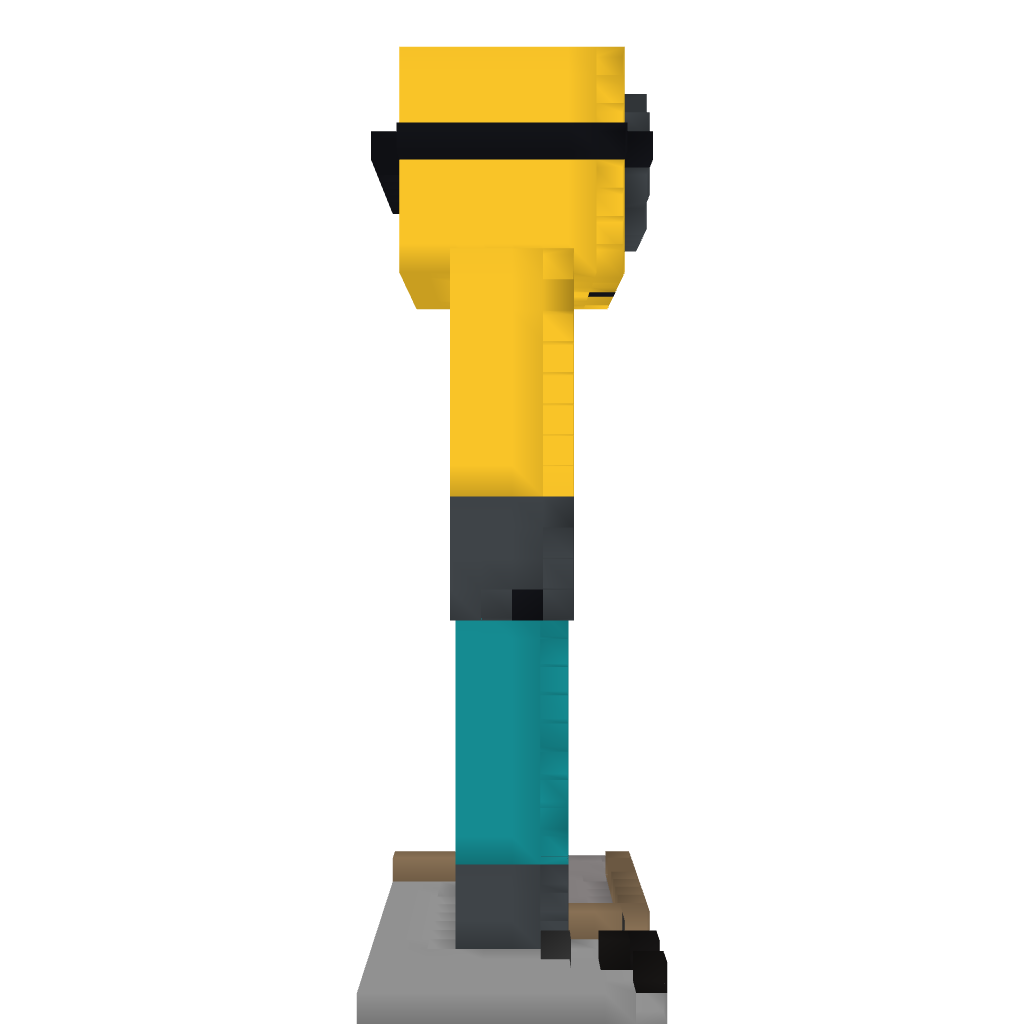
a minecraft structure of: Minion Statue